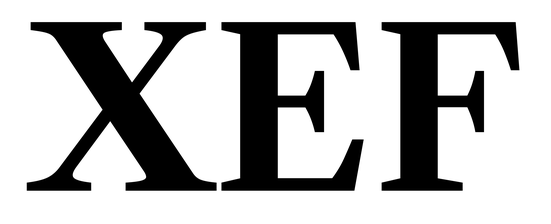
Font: LibreCaslonText_Bold